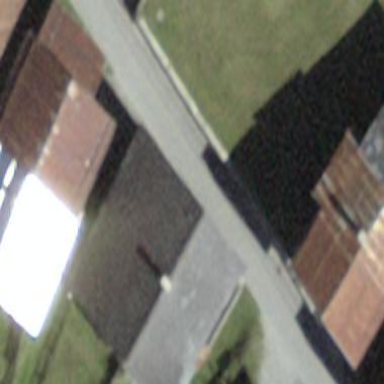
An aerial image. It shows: Simple and straightforward house.